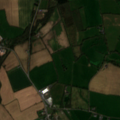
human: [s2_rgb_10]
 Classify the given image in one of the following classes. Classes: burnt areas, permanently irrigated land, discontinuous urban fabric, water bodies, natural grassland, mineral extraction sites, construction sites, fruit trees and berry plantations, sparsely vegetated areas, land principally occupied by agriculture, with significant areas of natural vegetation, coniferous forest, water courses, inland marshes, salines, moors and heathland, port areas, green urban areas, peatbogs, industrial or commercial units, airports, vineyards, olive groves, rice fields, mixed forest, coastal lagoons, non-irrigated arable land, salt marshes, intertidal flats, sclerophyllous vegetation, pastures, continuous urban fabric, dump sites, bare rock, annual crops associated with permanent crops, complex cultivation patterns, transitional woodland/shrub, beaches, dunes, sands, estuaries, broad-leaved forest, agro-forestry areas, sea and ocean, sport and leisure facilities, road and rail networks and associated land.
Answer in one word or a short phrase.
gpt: non-irrigated arable land, pastures